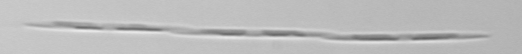
Label: Pseudo-nitzschia